Question: I am running a principal component analysis with a varimax rotation and wish to display the plot which seems simple enough, however my loading vectors are very close in some places and the labels of which factor they are tend to overlap. That is where ggrepel comes in in order to separate the lables. My dilemma now is figuring out how to connect the two. I used auto plot which automatically adds the desired text and it is making it difficult to define which text to repel. There may be other ways of going about it and I am open to suggestion. I have my code that works but has overlap and one of my attempts to repel the code below.
'''
autoplot(prcomp(built.df9),
loadings = TRUE, loadings.colour = 'blue', loadings.label = TRUE,
loadings.label.size = 4, loading.label.color = 'red') +
ggtitle(label = "Principal Component Analysis and Varimax Rotation for Built
Environment Indicators") +
geom_text_repel(aes(label = rownames(prcomp(built.df9))))
'''

'''
autoplot(prcomp(built.df9),
loadings = TRUE, loadings.colour = 'blue', loadings.label = TRUE,
loadings.label.size = 4, loading.label.color = 'red') +
ggtitle(label = "Principal Component Analysis and Varimax Rotation for Built
Environment Indicators")
'''
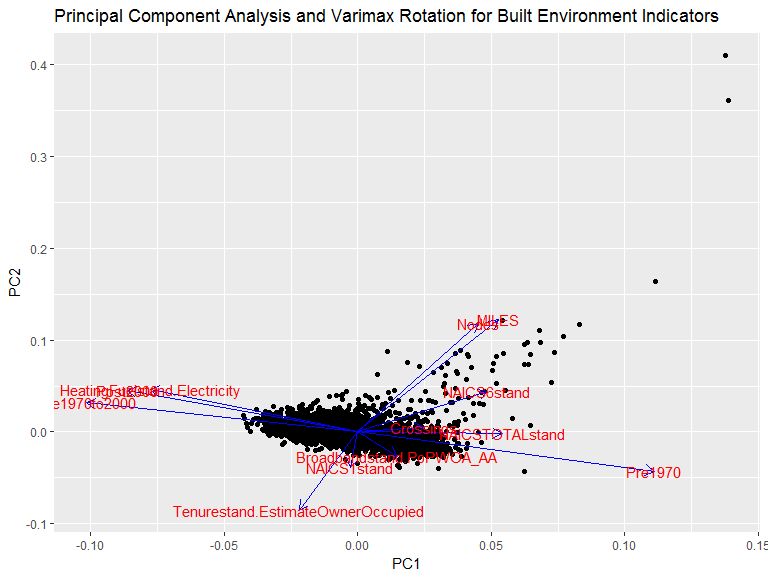
Answer: You can use 'loadings.label.repel=T' from the 'ggfortify' package.
This example uses your same code, just with the 'mtcars' dataset.
'''
library(ggplot2)
library(ggfortify)
autoplot(prcomp(mtcars),
loadings = TRUE, loadings.colour = 'blue', loadings.label = TRUE,
loadings.label.size = 4, loading.label.color = 'red') +
ggtitle(label = "Principal Component Analysis and Varimax Rotation for Built
Environment Indicators")
'''
<URL>
'''
autoplot(prcomp(mtcars),
loadings = TRUE, loadings.colour = 'blue', loadings.label = TRUE,
loadings.label.size = 4, loading.label.color = 'red',loadings.label.repel=T) +
ggtitle(label = "Principal Component Analysis and Varimax Rotation for Built
Environment Indicators")
'''
<URL>